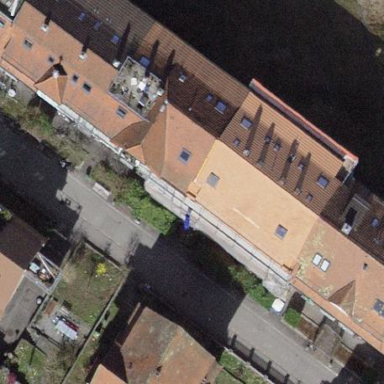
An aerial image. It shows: Building with hipped roof shape.